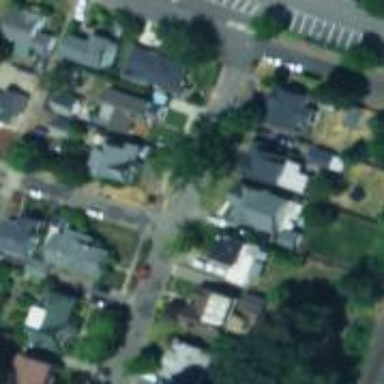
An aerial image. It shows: Residential road with sidewalk on the left side.